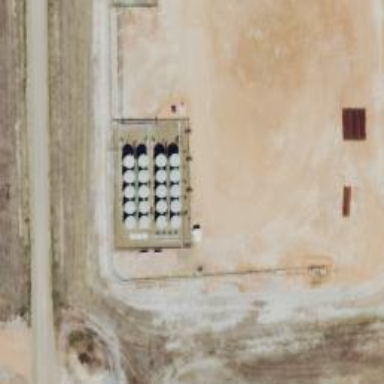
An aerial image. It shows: Storage tank that is man-made.